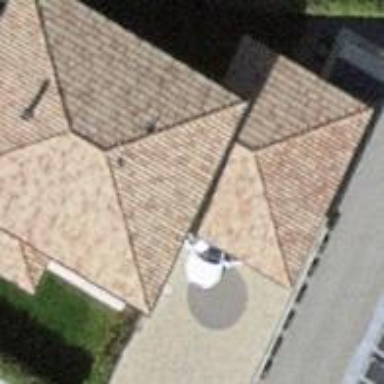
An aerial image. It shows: Simple house.